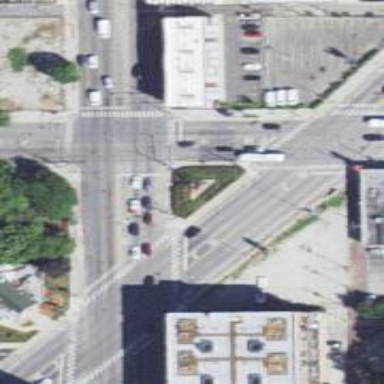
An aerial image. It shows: Traffic island located on footway.